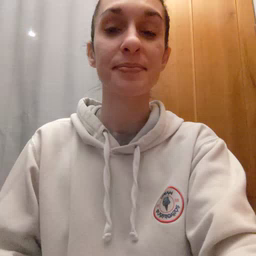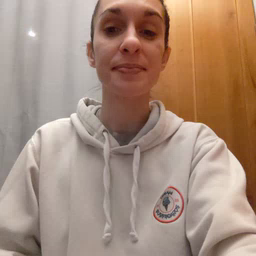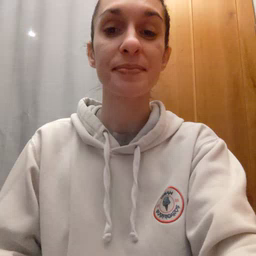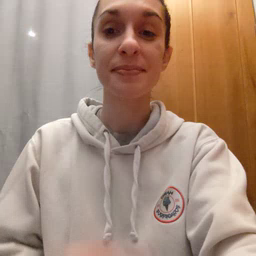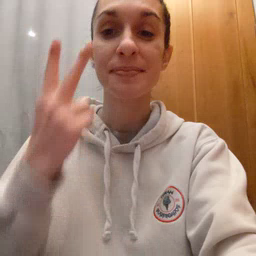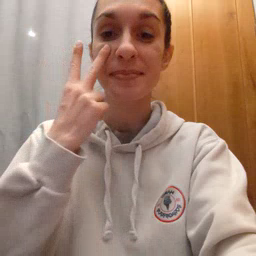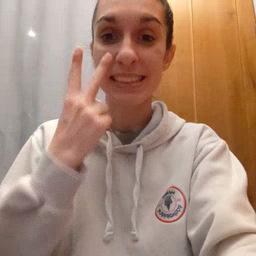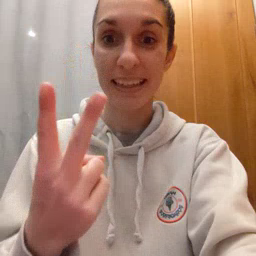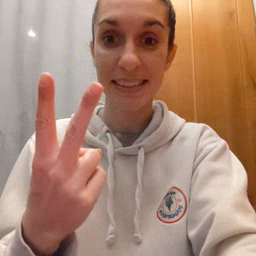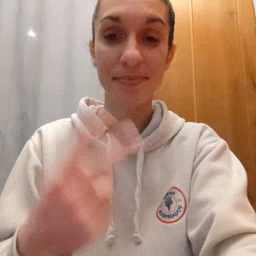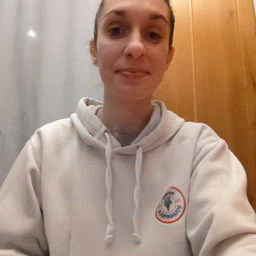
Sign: see